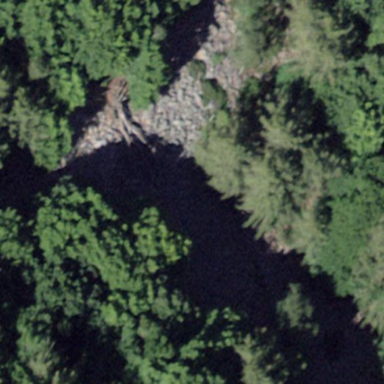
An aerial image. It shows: Natural scree.